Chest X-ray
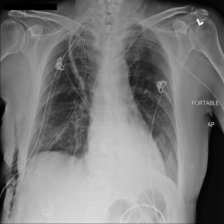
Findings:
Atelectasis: positive
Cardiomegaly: negative
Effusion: negative
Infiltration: negative
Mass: negative
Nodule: negative
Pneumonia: negative
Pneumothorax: negative
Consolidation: negative
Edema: negative
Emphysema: positive
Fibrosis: negative
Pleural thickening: negative
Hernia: negative